Question: I have set up a IIS site on localhost:94, and it runs as it should, I am using visual studio 2012, when I go to launch it this appears...

Anyone have any idea how to fix it?
It's working fine on the other developers computers.
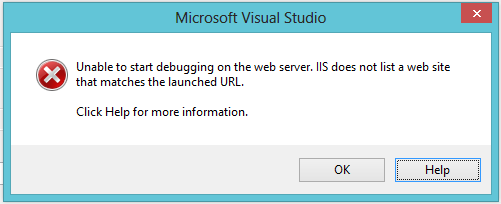
Answer: Try running Visual Studio as an Administrator.